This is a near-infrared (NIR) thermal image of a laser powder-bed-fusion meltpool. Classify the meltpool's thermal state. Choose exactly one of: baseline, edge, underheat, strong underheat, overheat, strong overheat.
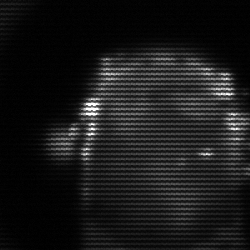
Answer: baseline